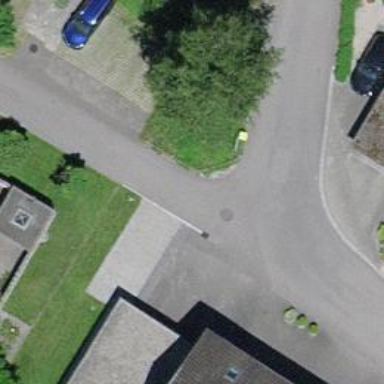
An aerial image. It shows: Post box.